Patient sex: M
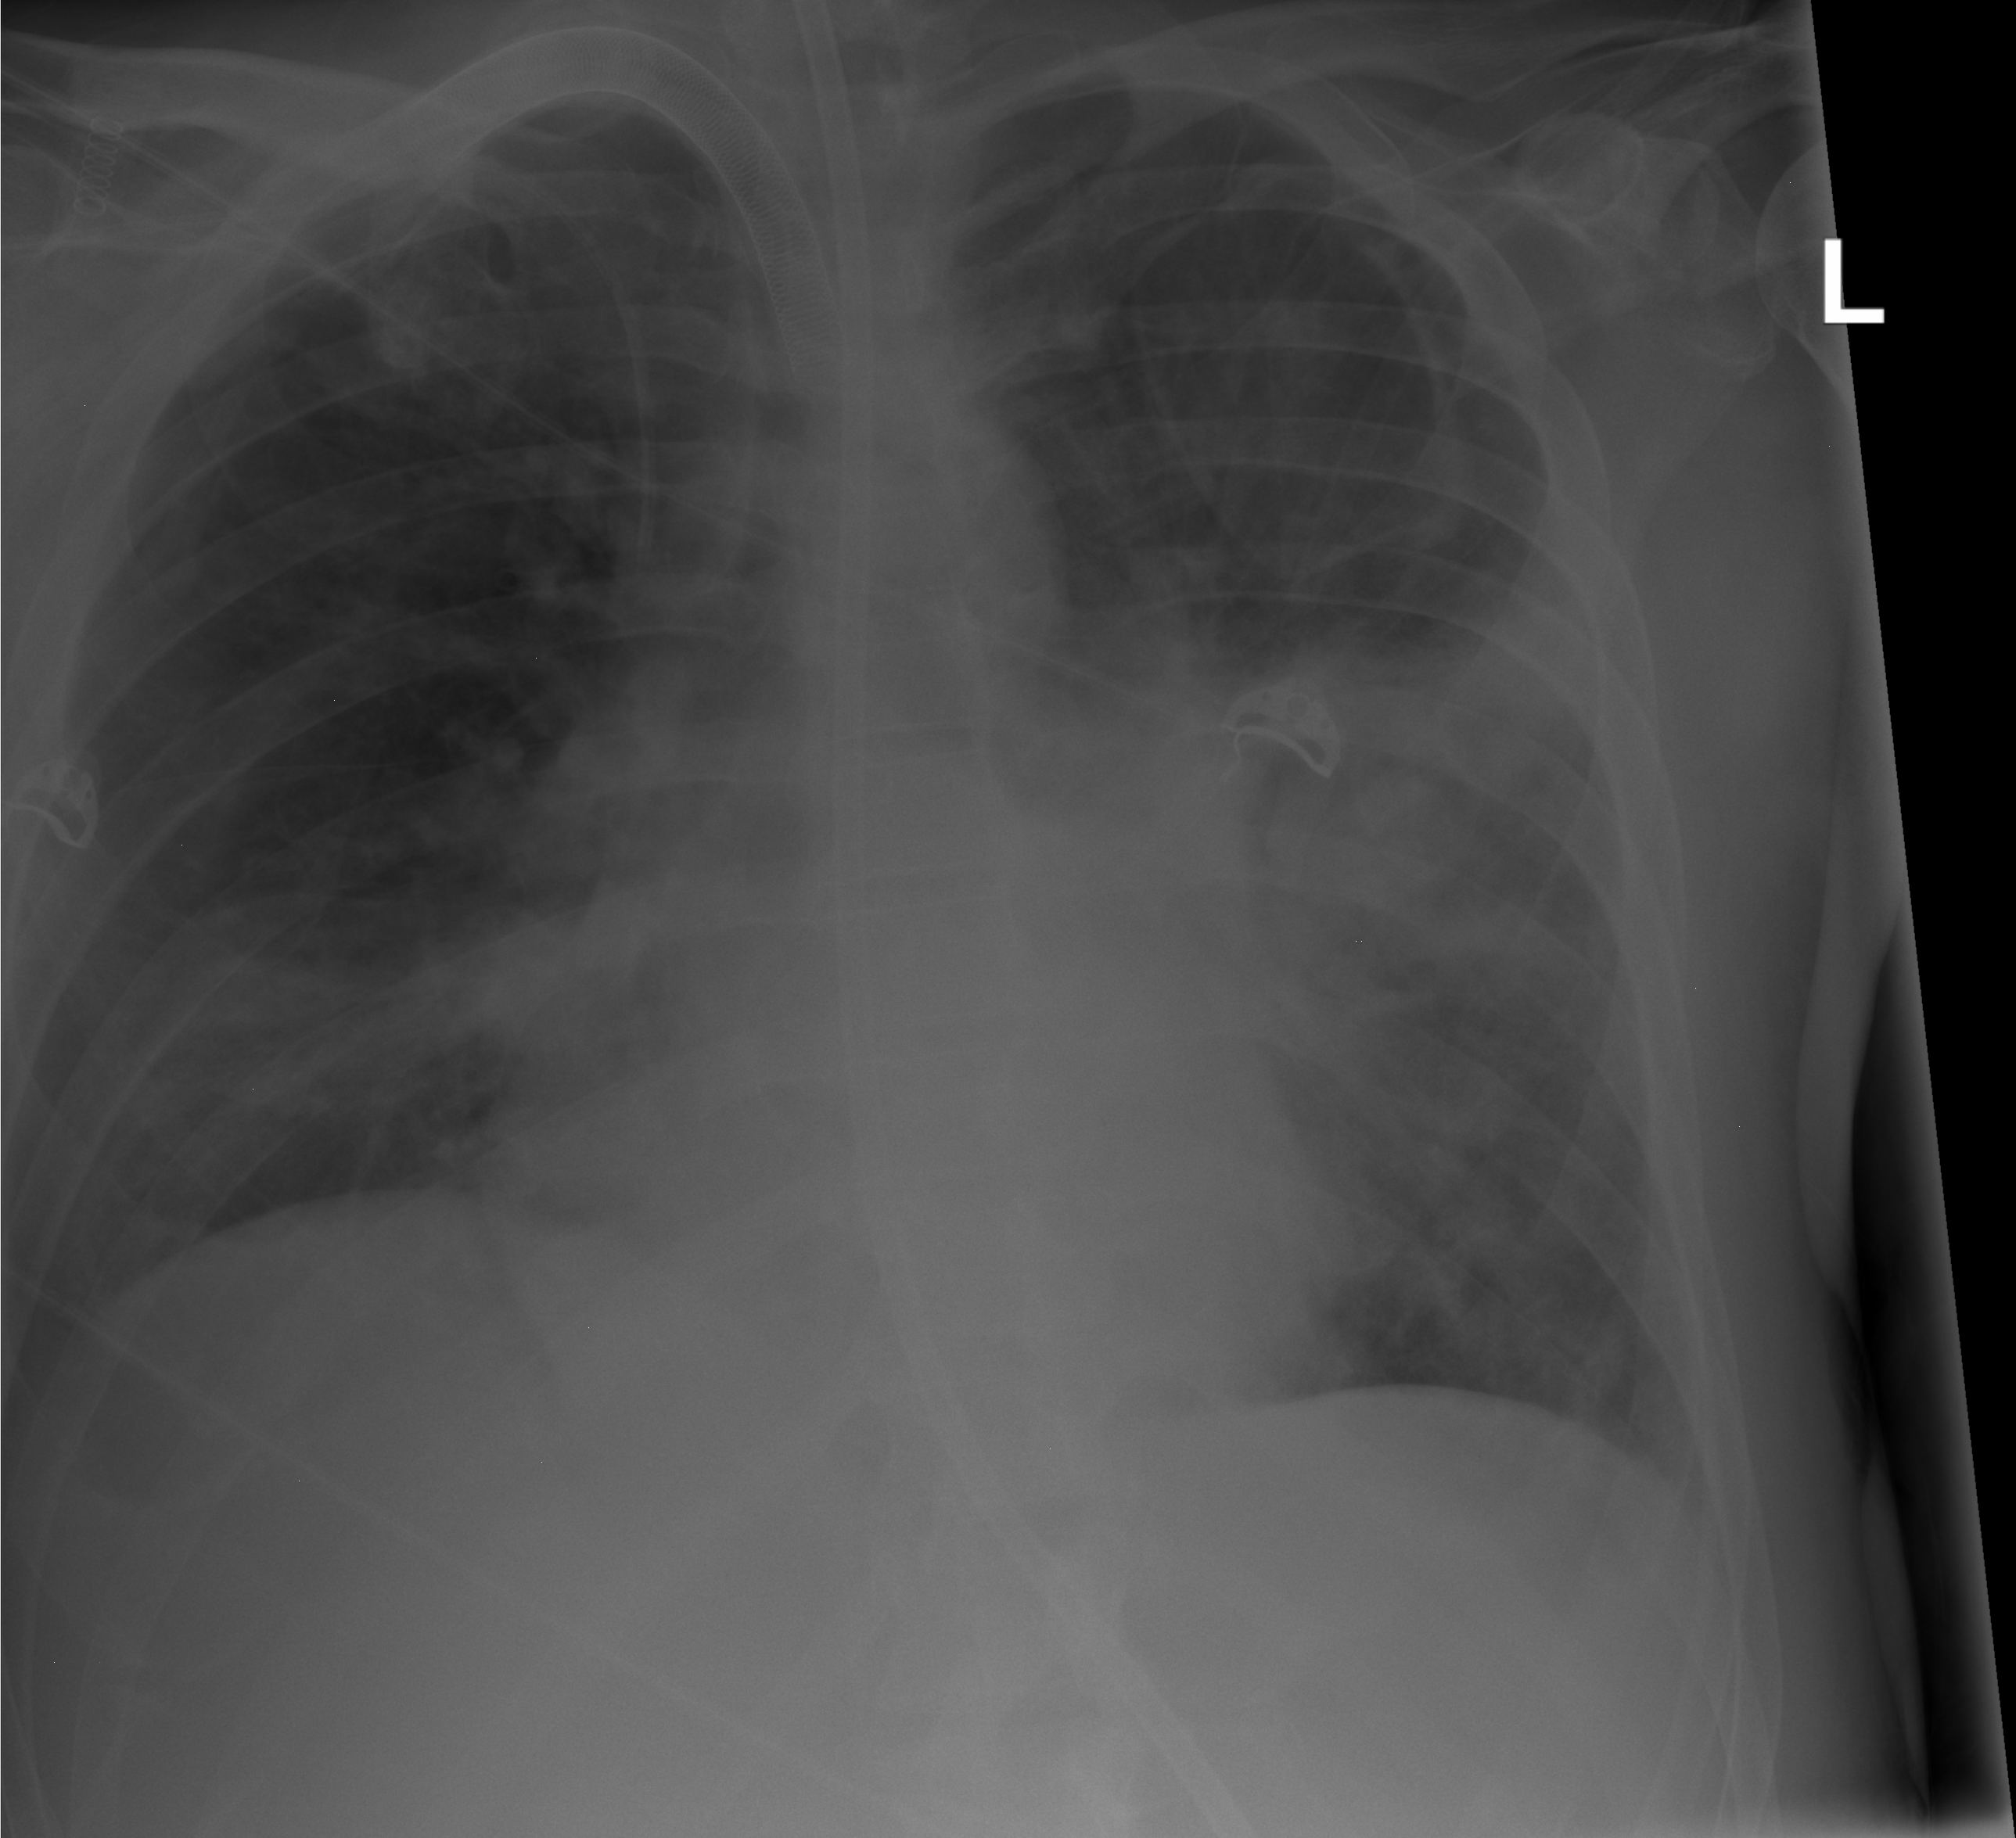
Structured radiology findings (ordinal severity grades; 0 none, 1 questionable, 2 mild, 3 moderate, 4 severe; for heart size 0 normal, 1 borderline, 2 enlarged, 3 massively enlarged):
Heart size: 1
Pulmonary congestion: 0
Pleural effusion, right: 2
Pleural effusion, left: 1
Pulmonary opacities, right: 3
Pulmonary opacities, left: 3
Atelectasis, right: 0
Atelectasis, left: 0